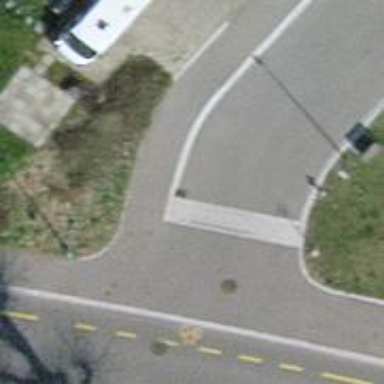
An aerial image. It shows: Traffic calming table.